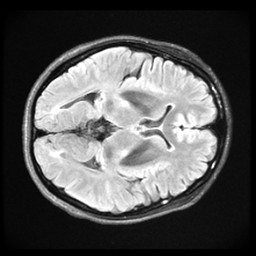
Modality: FLAIR
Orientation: axial
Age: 32
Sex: female
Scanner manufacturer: ge
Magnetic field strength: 3 T
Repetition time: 11 s
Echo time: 0.1497 s